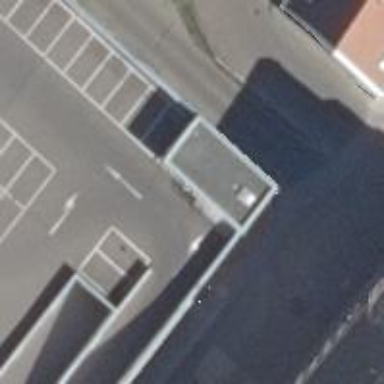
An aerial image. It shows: Parking entrance.